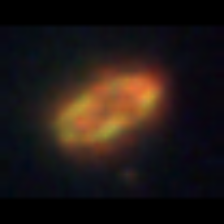
Taxon: Pennate
Group: Diatoms